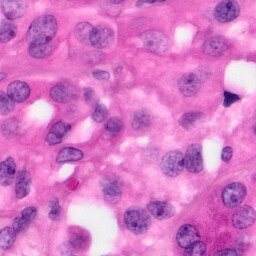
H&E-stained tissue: Pancreatic